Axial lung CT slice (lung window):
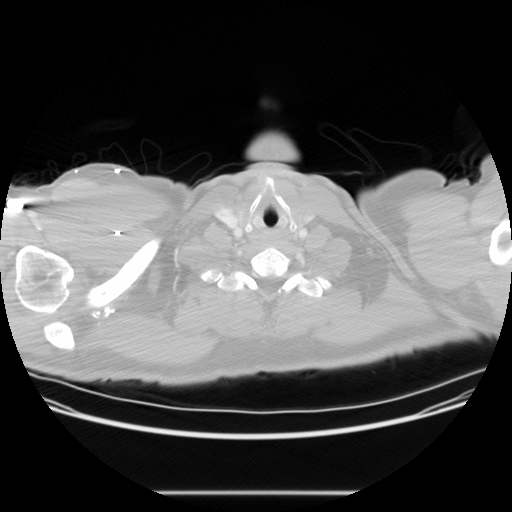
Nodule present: no